Aerial crown-view tile of a tropical tree (Barro Colorado Island, Panama), acquired 20250317:
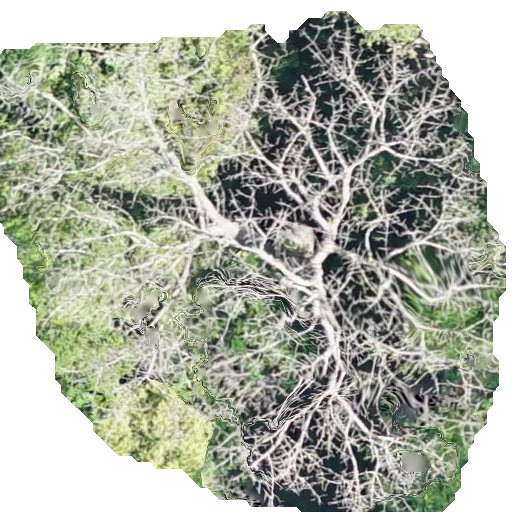
Species: Sterculia apetala
GBIF accepted scientific name: Sterculia apetala
Crown area: 309.376 m²